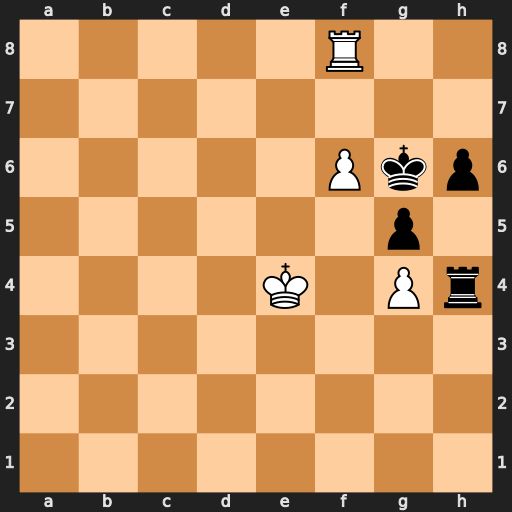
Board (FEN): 5R2/8/5Pkp/6p1/4K1Pr/8/8/8
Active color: w
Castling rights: -
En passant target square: -
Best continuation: Ke5 Rxg4 Rg8+ Kf7 Rg7+